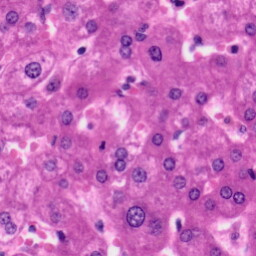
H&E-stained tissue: Liver